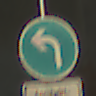
Verkehrszeichen: VorgeschriebeneFahrtrichtungLinks
Zusatzzeichen unten: BesondereFahrzeugeUndTransportgueter7
Umgebung: Outdoor, Urban
Tageszeit: Midday
Wetter: Clear
Licht: Natural
Jahreszeit: NotSpecified
Kontrast: HighContrast